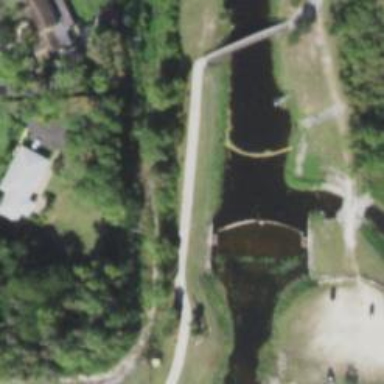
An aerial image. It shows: Canal.